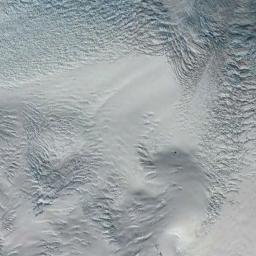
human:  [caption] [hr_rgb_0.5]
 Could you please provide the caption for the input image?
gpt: There is a lot of snow on the snowberg .

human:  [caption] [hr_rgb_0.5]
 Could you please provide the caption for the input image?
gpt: The snowberg is covered with snow and ice .

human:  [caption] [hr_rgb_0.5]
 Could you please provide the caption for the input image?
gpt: A snow-covered mountain covered in large areas .

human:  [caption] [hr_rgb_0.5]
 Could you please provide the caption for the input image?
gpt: The snow berg is full of white snow .

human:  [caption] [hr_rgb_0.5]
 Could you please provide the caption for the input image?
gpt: There are full of snow on the snowberg .